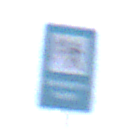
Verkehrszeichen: Verkehrshelfer
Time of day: SunriseSunset
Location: Outdoor (Nature)
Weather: PartlyCloudy
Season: NotSpecified
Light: Natural